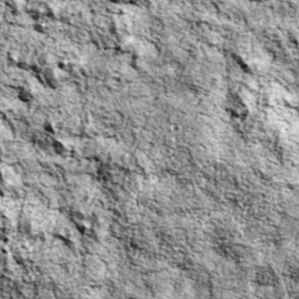
Label: non_frost